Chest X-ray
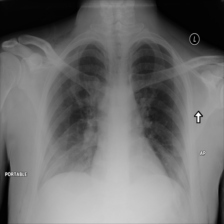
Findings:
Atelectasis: negative
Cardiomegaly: negative
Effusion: negative
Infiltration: negative
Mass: negative
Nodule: negative
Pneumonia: negative
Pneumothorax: negative
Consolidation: negative
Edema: negative
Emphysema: positive
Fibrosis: negative
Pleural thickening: negative
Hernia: negative